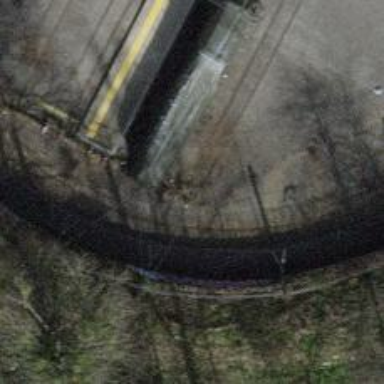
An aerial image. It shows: Railway buffer stop.